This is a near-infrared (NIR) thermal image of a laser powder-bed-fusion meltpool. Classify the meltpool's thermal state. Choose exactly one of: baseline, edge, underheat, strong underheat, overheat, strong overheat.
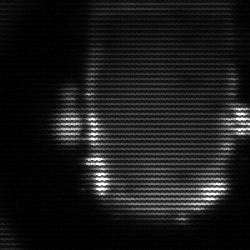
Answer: baseline